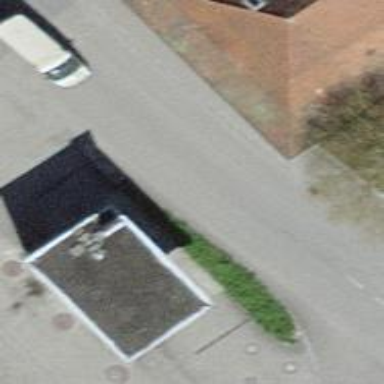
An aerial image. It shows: Fuel station.